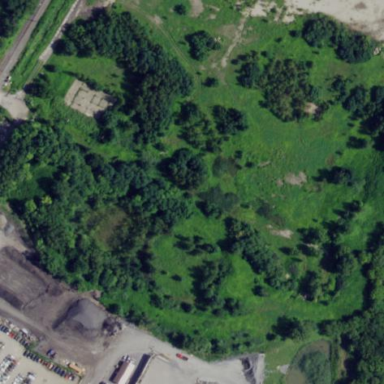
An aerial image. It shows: Brownfield site.